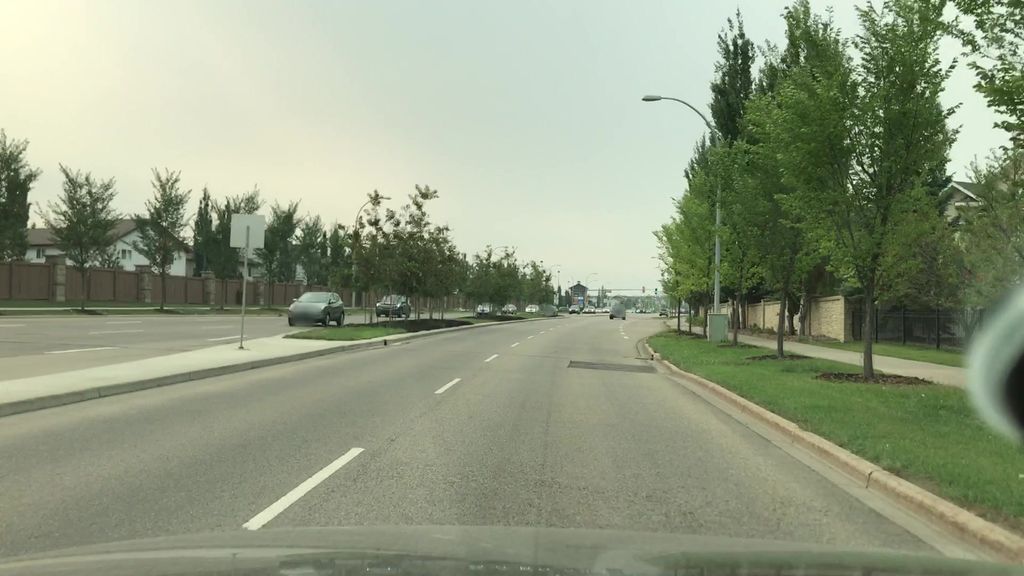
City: edmonton